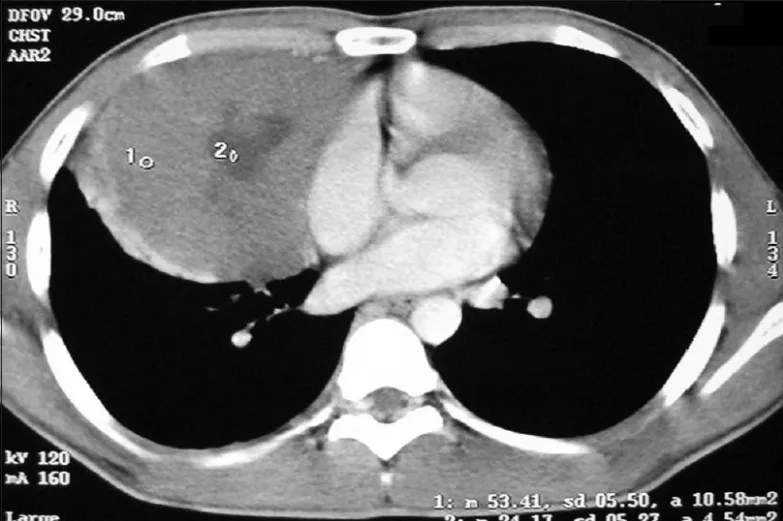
CT chest (2006 ) shows anterior mediastinal mass extending into right side of chest.
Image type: radiology (ct)